Aerial crown-view tile of a tropical tree (Barro Colorado Island, Panama), acquired 20250317:
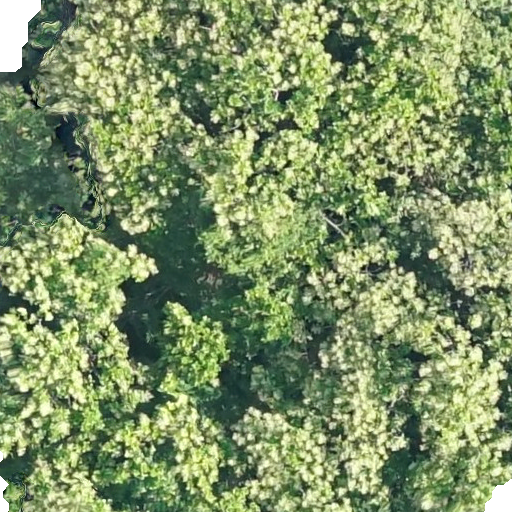
Species: Anacardium excelsum
GBIF accepted scientific name: Anacardium excelsum
Crown area: 558.341 m²